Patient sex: F
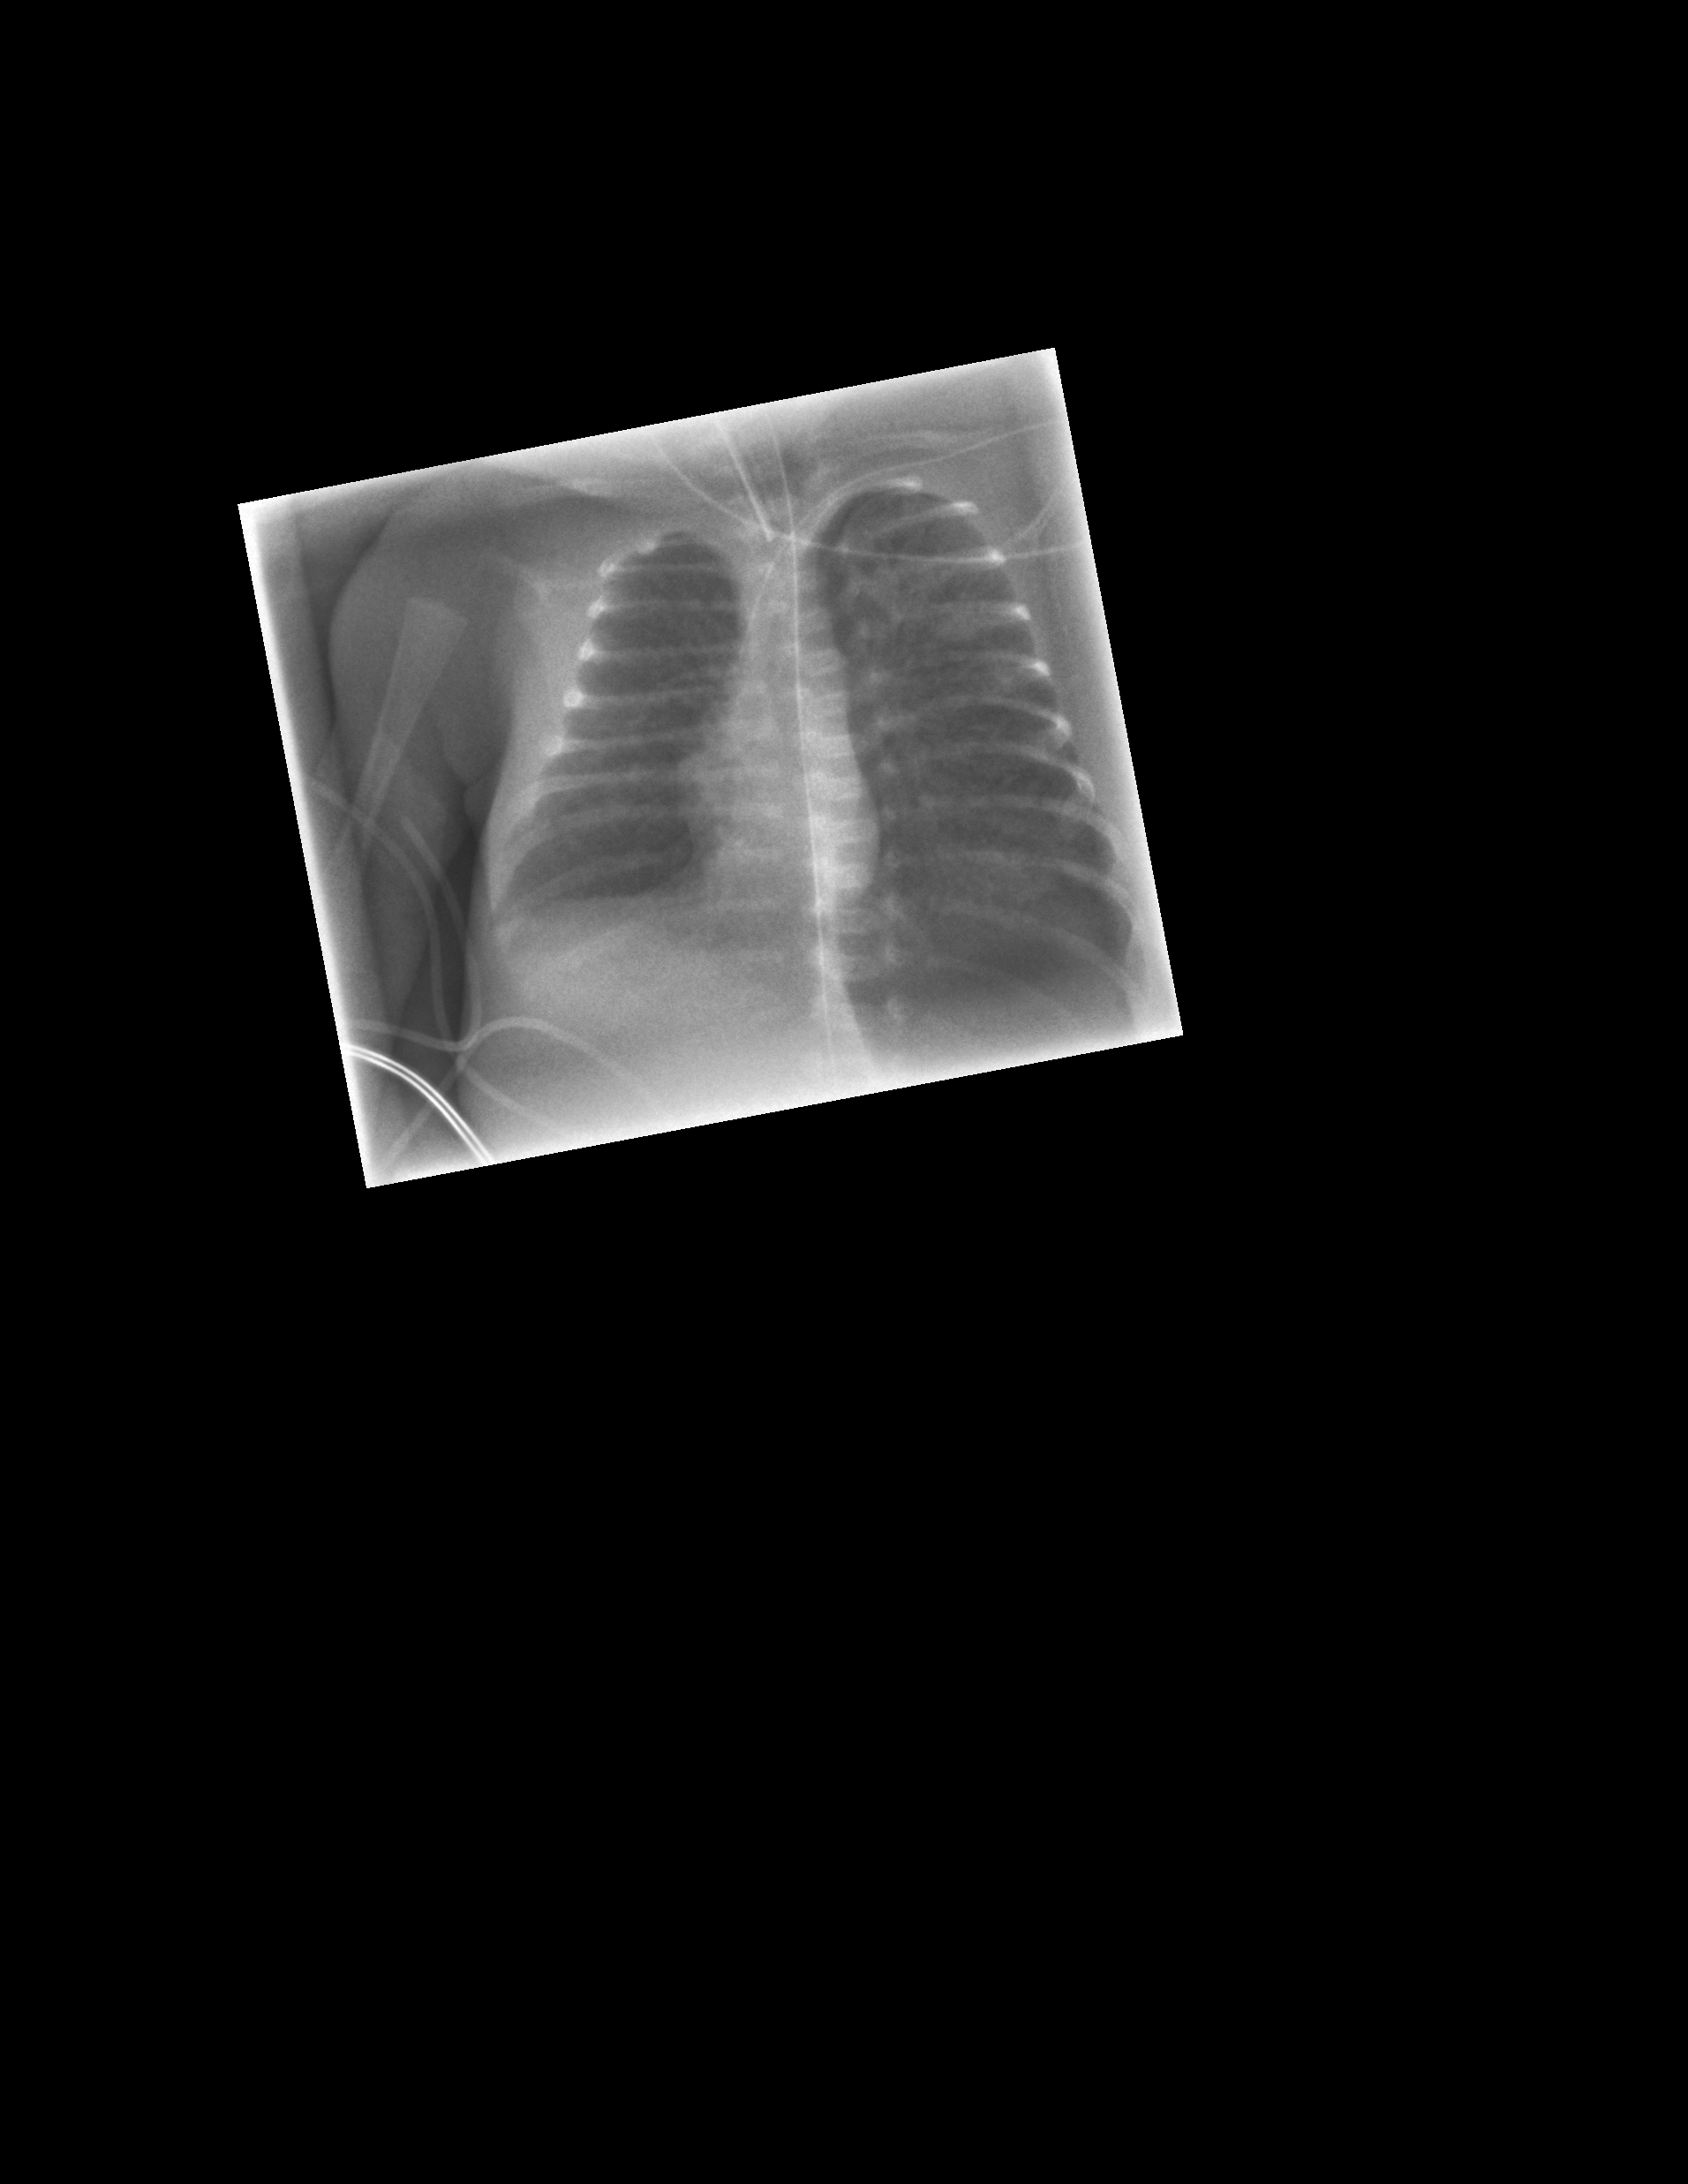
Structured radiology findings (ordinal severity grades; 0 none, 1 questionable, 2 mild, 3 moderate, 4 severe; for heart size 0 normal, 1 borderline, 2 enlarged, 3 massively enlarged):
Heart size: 0
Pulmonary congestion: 0
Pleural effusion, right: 0
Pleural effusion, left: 0
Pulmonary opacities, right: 0
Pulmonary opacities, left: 0
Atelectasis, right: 0
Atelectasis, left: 0